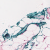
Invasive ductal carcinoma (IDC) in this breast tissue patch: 0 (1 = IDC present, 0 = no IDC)